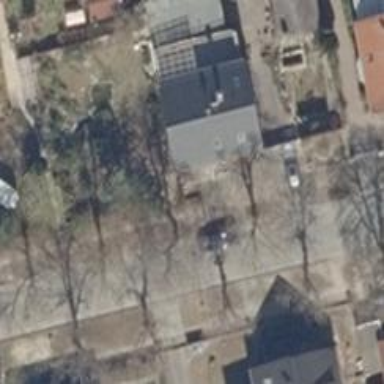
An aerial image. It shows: Sidewalk along the footway.